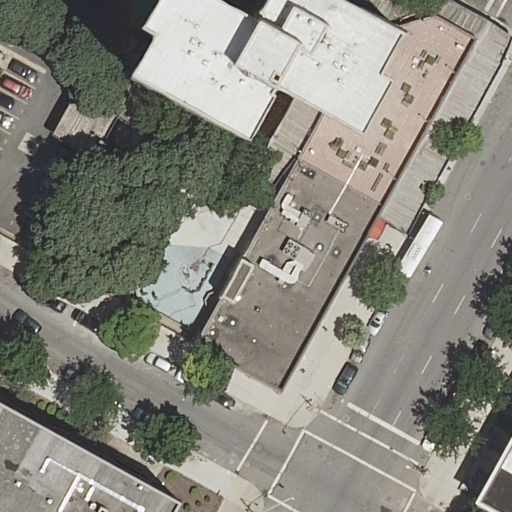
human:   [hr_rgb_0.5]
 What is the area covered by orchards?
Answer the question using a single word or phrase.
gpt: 0m2

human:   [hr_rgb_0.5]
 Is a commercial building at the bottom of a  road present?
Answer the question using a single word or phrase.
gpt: no

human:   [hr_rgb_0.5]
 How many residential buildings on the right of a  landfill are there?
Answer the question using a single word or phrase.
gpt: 0

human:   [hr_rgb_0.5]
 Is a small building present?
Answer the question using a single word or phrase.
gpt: yes